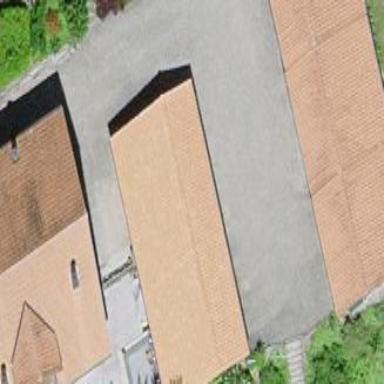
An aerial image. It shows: View of roof of building.